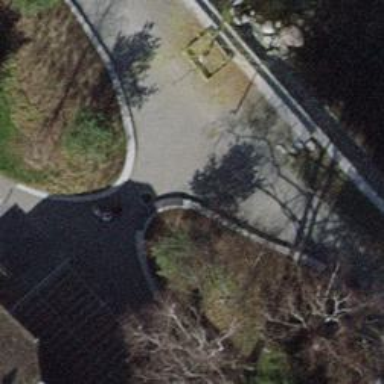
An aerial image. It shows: Black bench.